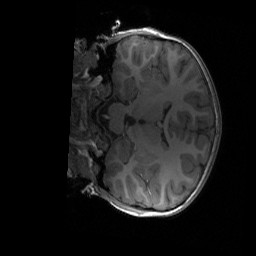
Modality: T1w
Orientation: coronal
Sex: male
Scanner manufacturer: siemens
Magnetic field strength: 3 T
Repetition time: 1.9 s
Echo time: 0.00243 s